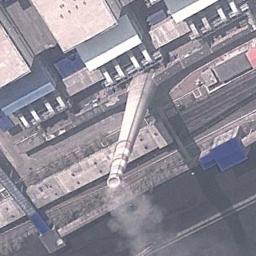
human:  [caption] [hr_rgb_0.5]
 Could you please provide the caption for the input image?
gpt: Many buildings are near the thermal power station .

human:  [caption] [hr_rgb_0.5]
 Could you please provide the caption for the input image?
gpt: There are five thermal power stations in this industrial area .

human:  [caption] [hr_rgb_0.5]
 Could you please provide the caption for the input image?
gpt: The thermal power station is on the bare land next to some buildings .

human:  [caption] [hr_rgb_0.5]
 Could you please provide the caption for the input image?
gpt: In the thermal power plant there are neatly planned plants and equipment, and there is a chimney emitting smoke .

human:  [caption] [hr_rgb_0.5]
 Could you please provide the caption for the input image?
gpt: There are some buildings and a chimney on the thermal power station .